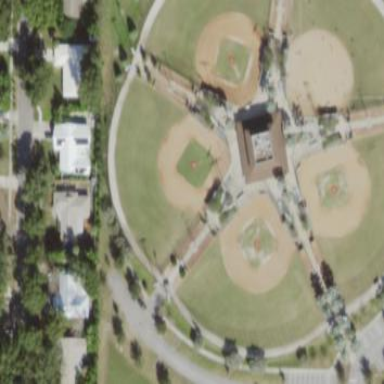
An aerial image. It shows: Baseball pitch for leisure land.